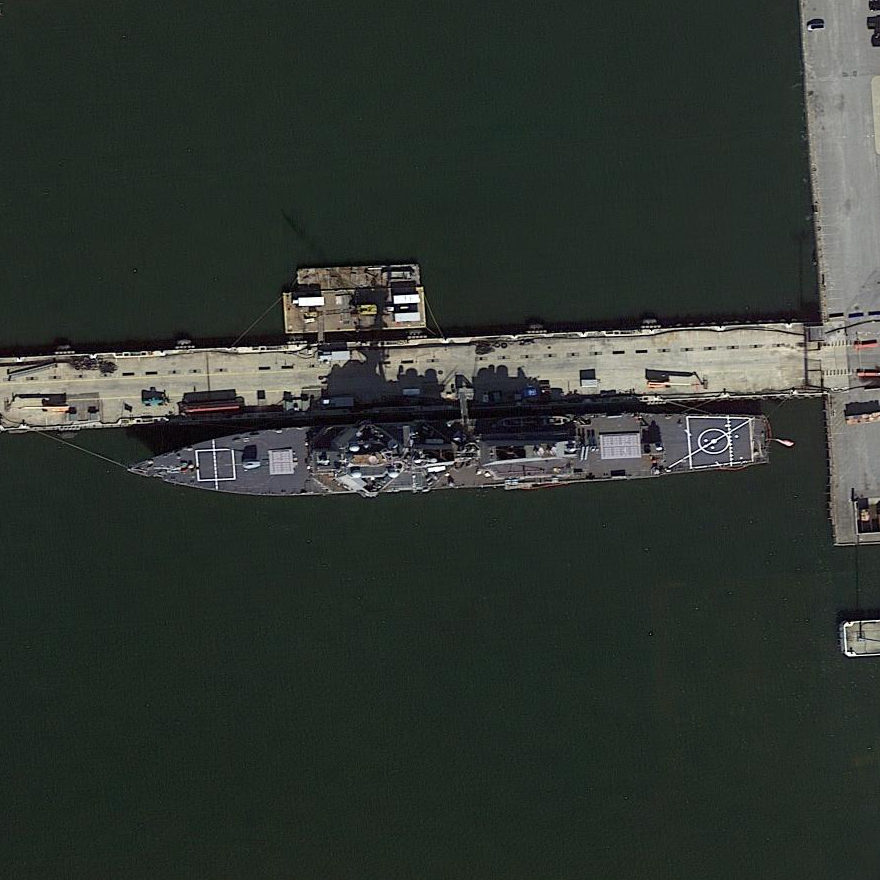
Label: Arleigh_Burke-class_destroyer